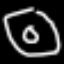
Label: donut